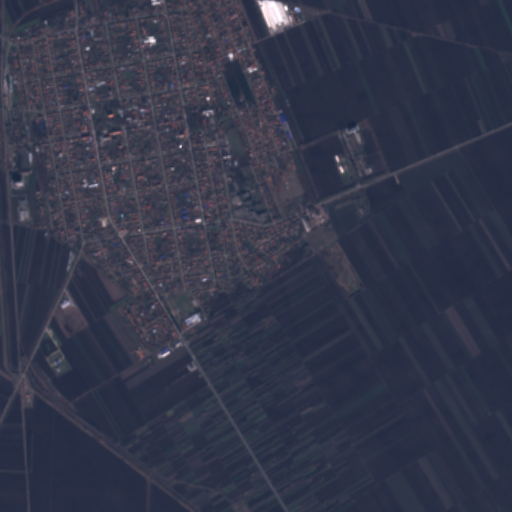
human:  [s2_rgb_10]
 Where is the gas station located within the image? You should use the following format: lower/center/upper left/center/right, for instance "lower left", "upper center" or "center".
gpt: The gas station is located in the lower center of the image.
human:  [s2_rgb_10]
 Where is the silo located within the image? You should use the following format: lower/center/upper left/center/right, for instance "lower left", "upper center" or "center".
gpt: The silo is located in the upper right of the image.
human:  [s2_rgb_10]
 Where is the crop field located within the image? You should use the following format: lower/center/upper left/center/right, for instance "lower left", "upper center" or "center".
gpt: There is no crop field in the image.